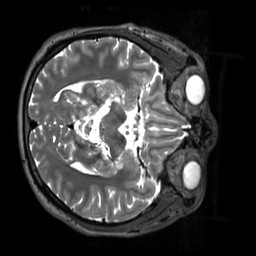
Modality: T2w
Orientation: axial
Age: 36
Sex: male
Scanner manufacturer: siemens
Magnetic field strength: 3 T
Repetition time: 3.2 s
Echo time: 0.412 s